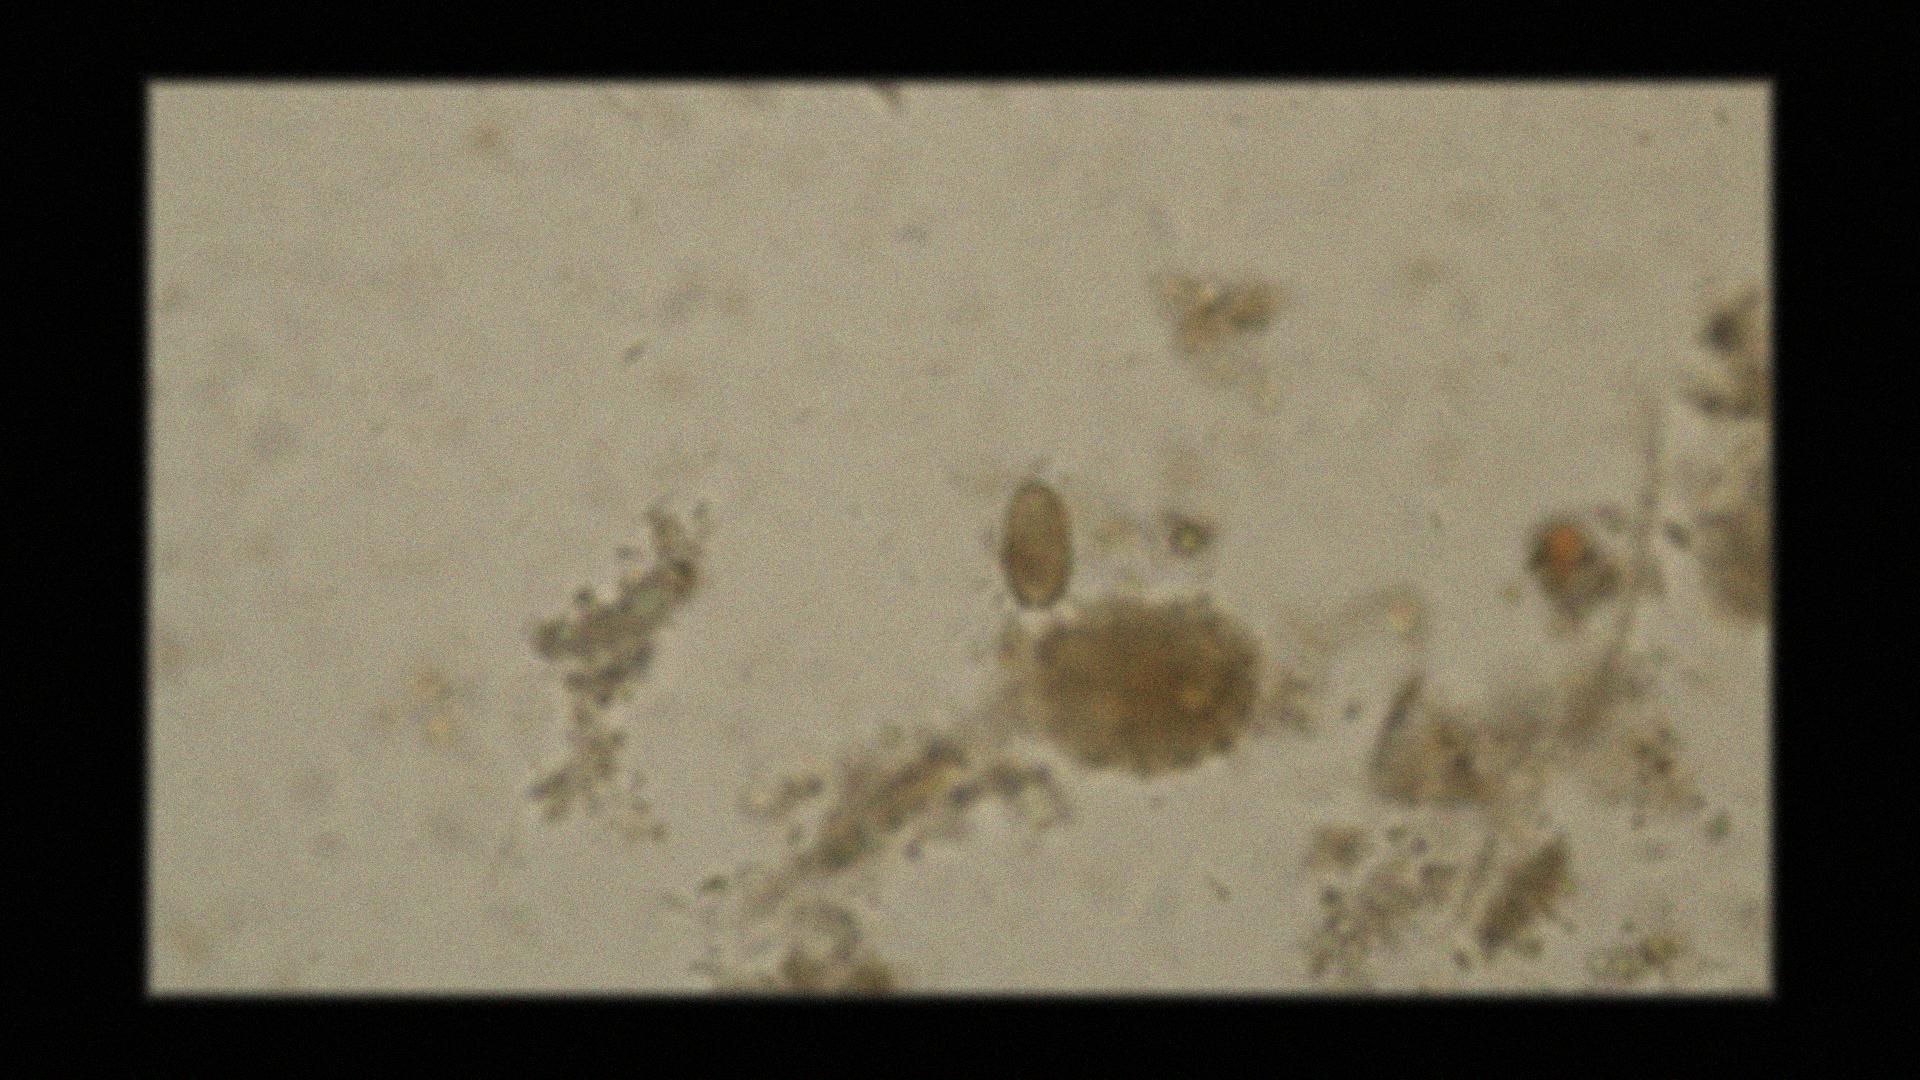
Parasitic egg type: Capillaria philippinensis